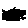
Label: zigzag